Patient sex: F
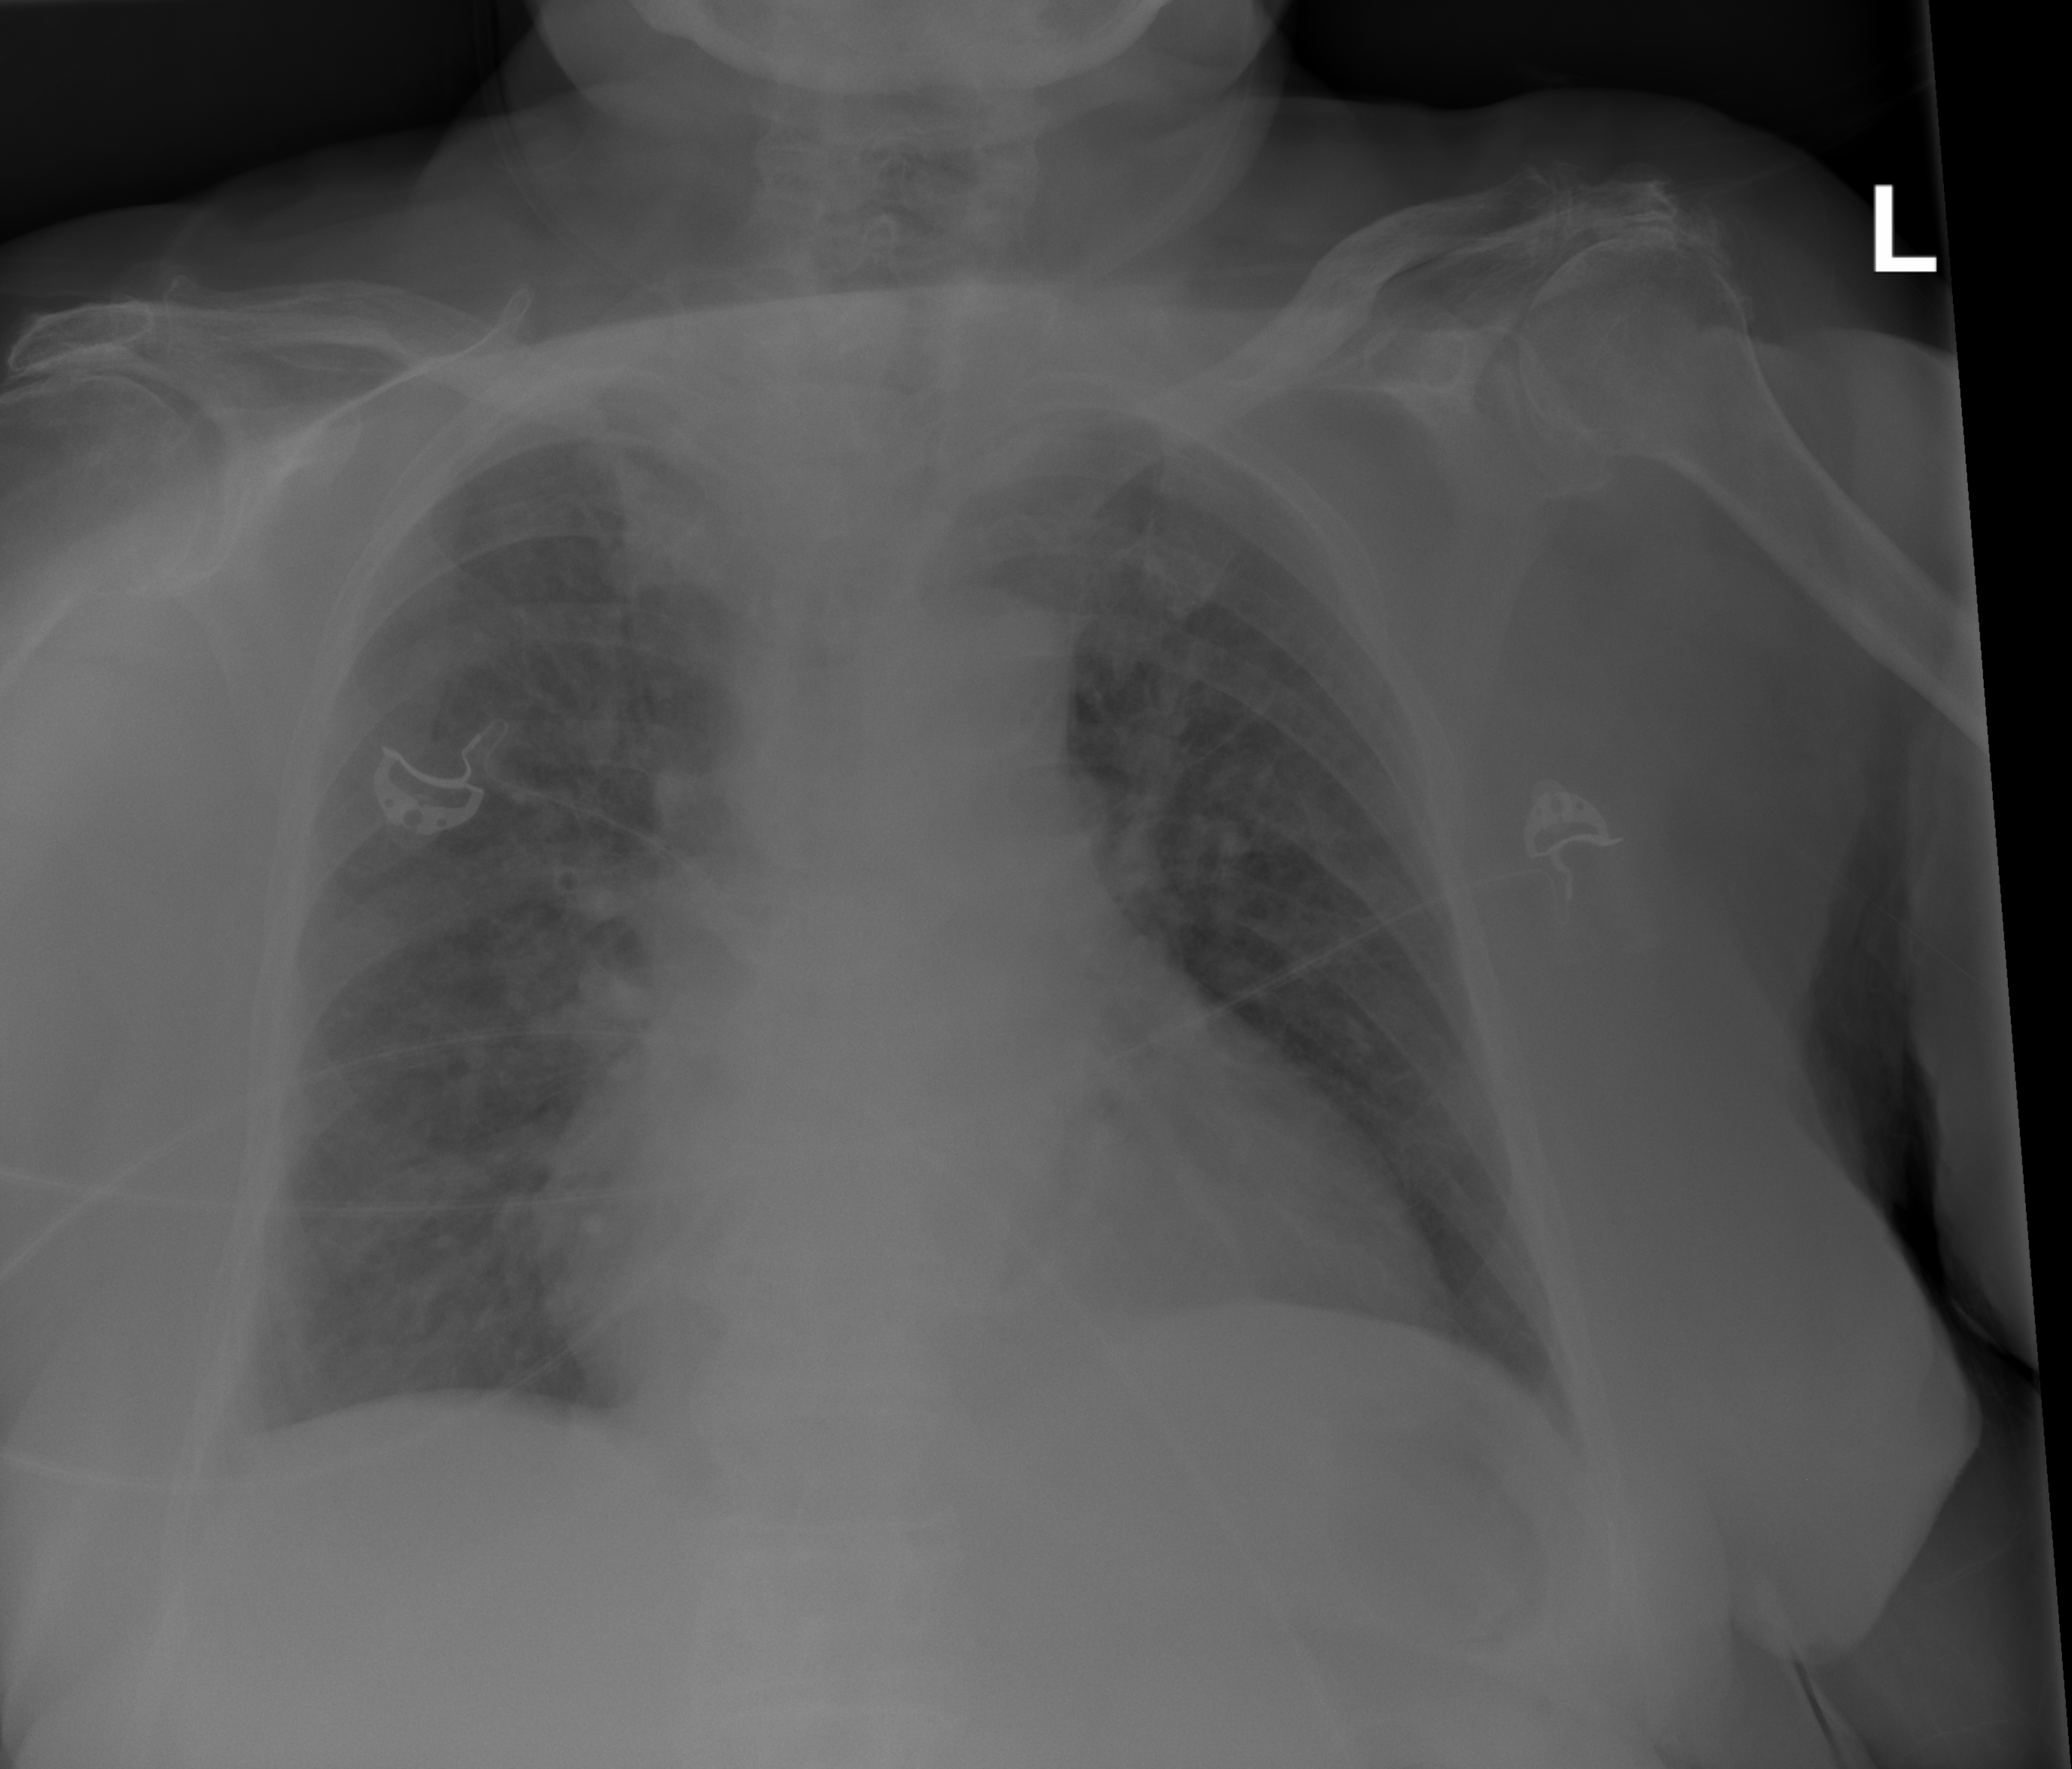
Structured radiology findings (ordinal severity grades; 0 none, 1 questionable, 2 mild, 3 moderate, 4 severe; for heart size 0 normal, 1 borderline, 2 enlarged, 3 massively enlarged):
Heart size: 2
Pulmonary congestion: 2
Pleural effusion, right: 1
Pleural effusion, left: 0
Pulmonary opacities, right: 0
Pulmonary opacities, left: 0
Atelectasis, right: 1
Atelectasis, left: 0